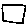
Label: square